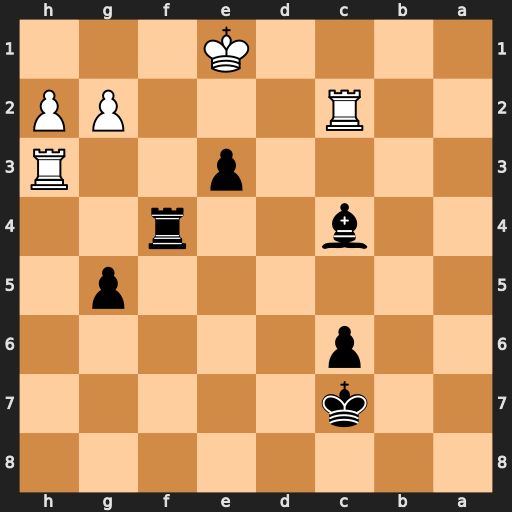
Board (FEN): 8/2k5/2p5/6p1/2b2r2/4p2R/2R3PP/4K3
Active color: b
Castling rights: -
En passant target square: -
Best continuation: Rf1#